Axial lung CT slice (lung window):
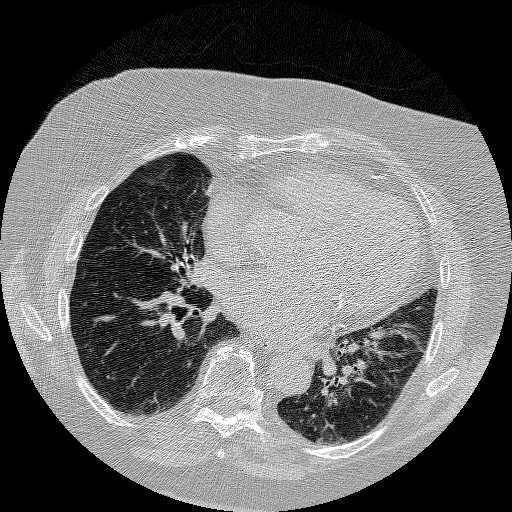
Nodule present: no